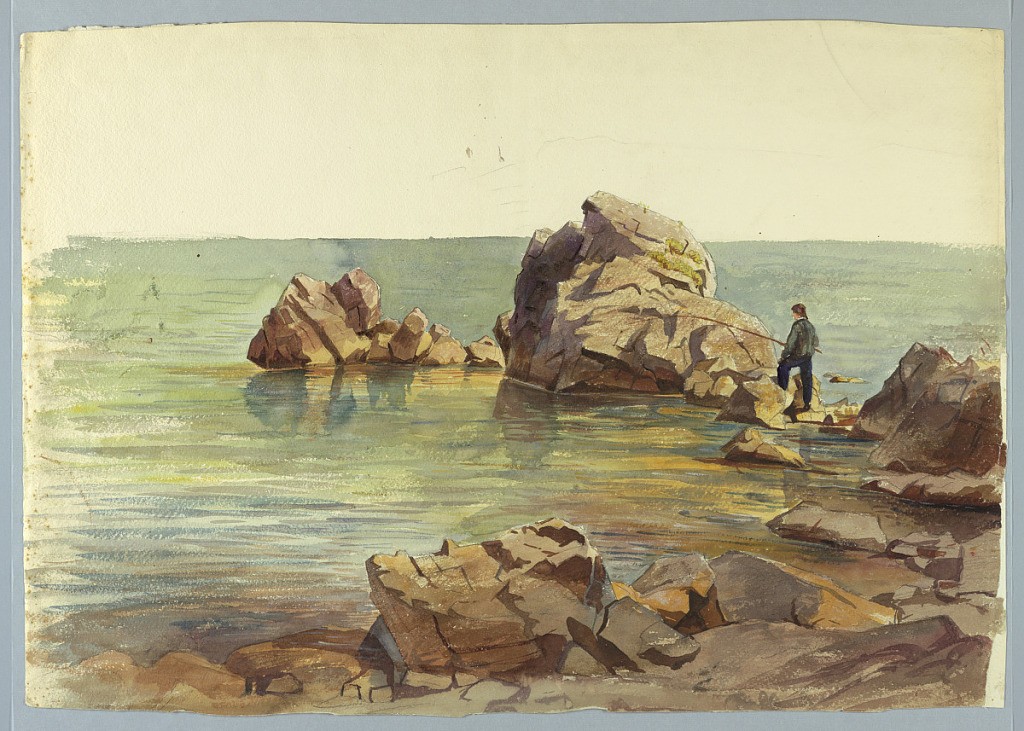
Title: Study of seascape
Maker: William Stanley Haseltine, American, 1835–1900
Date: ca. 1855
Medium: Brush and watercolor, graphite on paper
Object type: Drawing
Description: Sketch of a figure fishing off of a rock jetty.